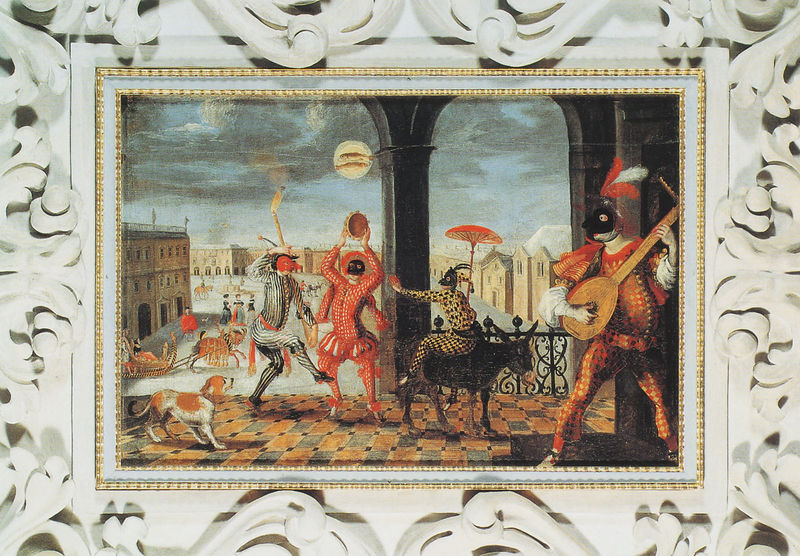
Titel: Festsaal des Klosters St. Benedikt
Künstler: Kaspar Feichtmayr
Standort: Benediktbeuern, Kloster St. Benedikt (EU - D - Bayern - Oberbayern)
Schlagwörter: blau, gemälde, wolken, menschen, nacht, schwarz, säule, hund, rot, schirm, tiere, tanz, häuser, gitter, instrumente, musik, esel, pferd, venedig, kutsche, platz, geländer, mond, narren, fliesen, fasching, schlitten, gaukler, laute, karneval, vollmond, tamburin, gondel, masken